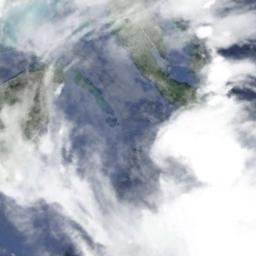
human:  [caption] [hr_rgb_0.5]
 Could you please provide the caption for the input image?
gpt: Large fluffy white clouds on green land and blue sea .

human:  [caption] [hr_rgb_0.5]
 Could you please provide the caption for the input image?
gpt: There was a little white cloud floating above the hill .

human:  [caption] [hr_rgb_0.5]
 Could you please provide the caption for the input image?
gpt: The white cloud is above blue sea and green island .

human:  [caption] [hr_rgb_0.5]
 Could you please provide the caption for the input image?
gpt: The stratus clouds are located above the sea and the island covered by dense vegetation .

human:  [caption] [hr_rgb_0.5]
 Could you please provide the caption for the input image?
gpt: There are some thick white clouds over a blue sea .